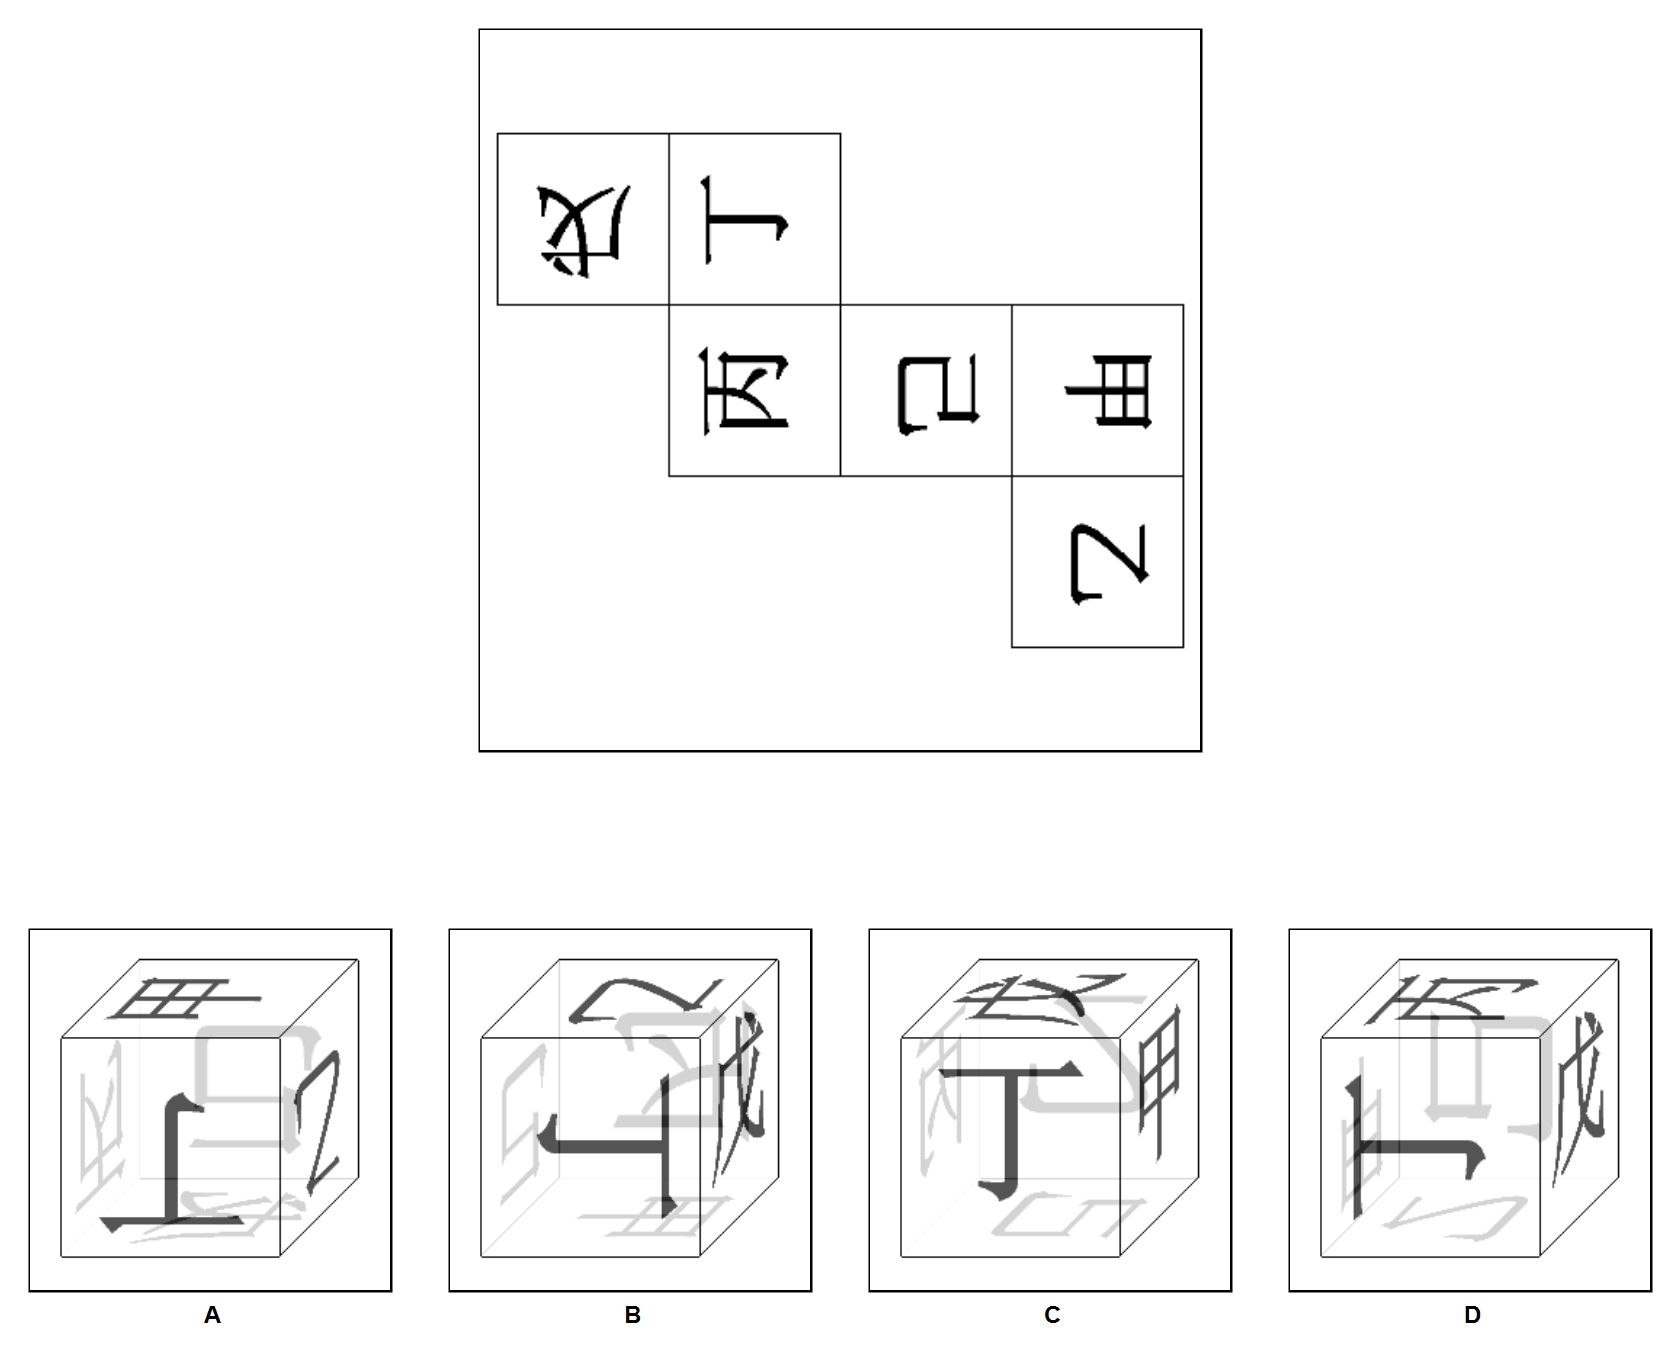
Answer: C